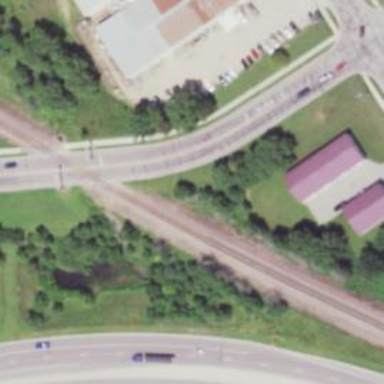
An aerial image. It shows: Tertiary road with asphalt surface and sidewalk on the left.